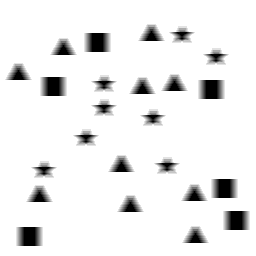
Squares: 6
Triangles: 10
Stars: 8
Total shapes: 24